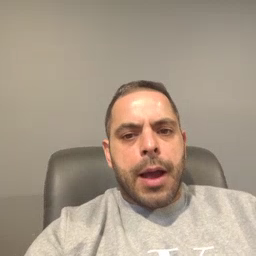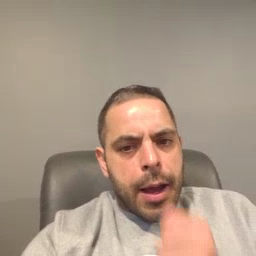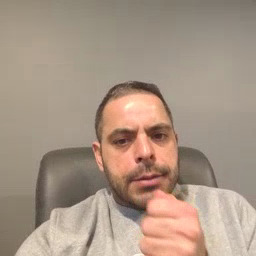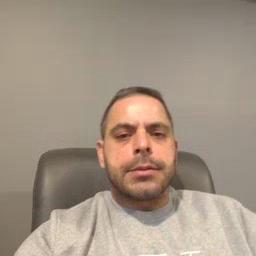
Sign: hide